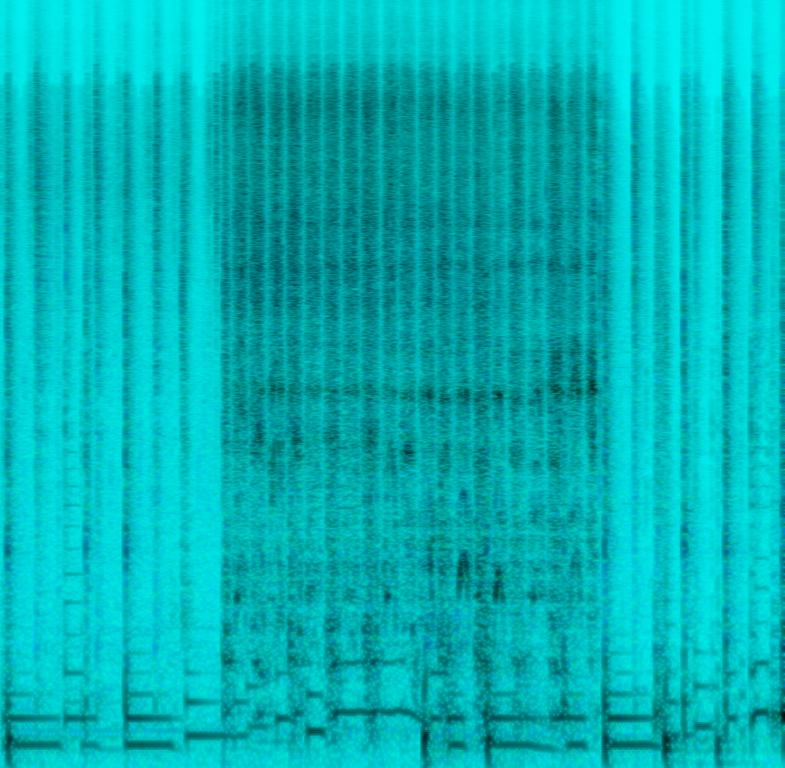
The song is an instrumental. The tempo is medium with ambient sounds like a sawing tool sounds, guitar rhythm, bass guitar solo and a steady drumming with various percussion hits. The song is an advertisement jingle for a tool works company. The sound quality is average with ambient room sounds.